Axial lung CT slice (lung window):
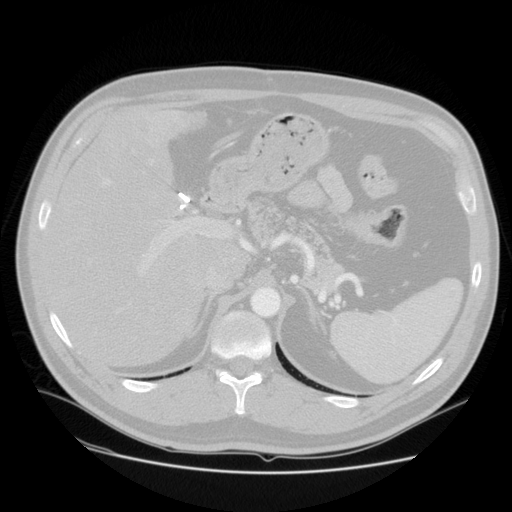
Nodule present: no